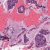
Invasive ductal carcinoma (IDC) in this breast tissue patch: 1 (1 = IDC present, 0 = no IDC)